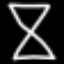
Label: hourglass